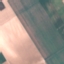
Land use / land cover: AnnualCrop